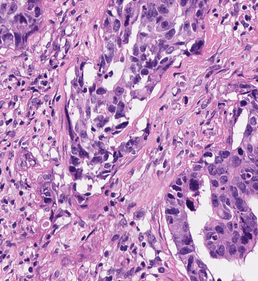
Tumor epithelial tissue: yes
Tumor-associated stroma tissue: yes
Normal tissue: no